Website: home-depot
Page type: delivery-shipping
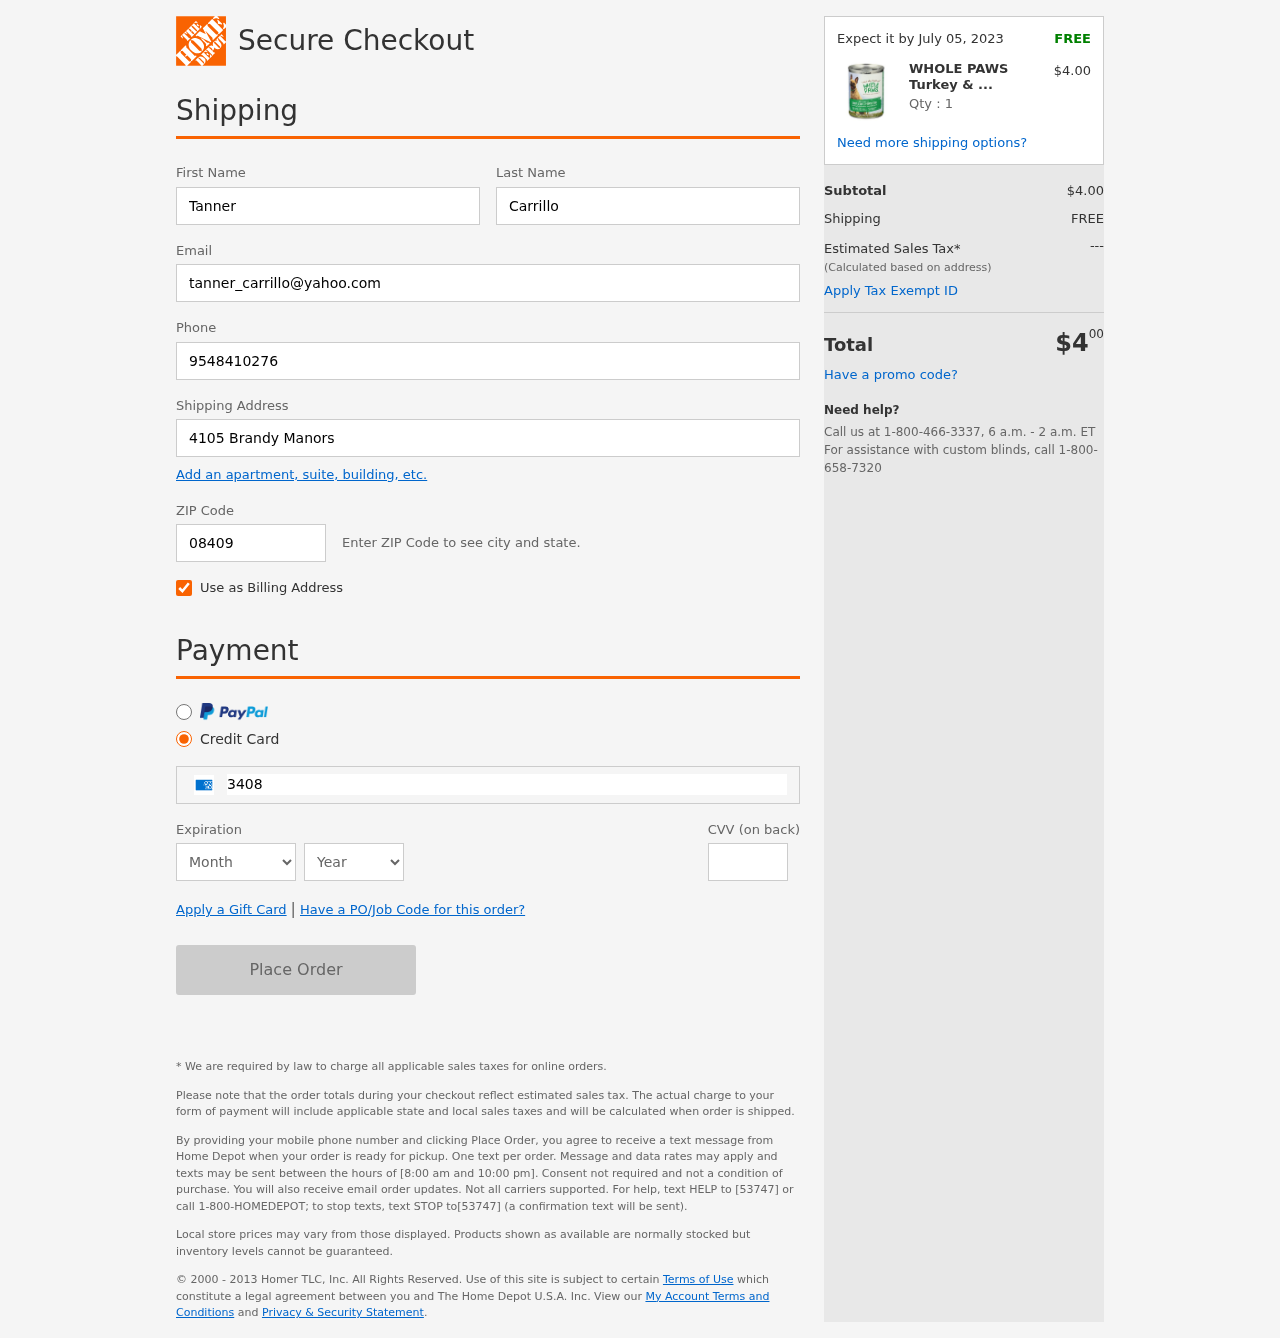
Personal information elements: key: PII_CARD_CVV
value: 3919
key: PII_CARD_EXPIRY_MONTH
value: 11
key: PII_CARD_EXPIRY_YEAR
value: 27
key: PII_CARD_NUMBER
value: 3408 6679 1993 143
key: PII_EMAIL
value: tanner_carrillo@yahoo.com
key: PII_FIRSTNAME
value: Tanner
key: PII_LASTNAME
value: Carrillo
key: PII_PHONE
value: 9548410276
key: PII_POSTCODE
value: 08409
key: PII_STREET
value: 4105 Brandy Manors
Product elements: key: PRODUCT1_NAME
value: WHOLE PAWS Turkey & Sweet Potato Dog Food, 13.2 OZ
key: PRODUCT1_PRICE
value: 4
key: PRODUCT1_QUANTITY
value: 1
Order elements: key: ORDER_DELIVERY_DATE
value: Expect it by July 05, 2023
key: ORDER_SUBTOTAL
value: $4.00
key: ORDER_SHIPPING_COST
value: FREE
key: ORDER_TOTAL
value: $400